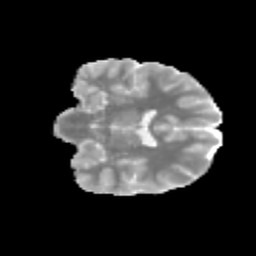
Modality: MD
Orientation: coronal
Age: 13
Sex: male
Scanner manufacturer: siemens
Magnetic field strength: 3 T
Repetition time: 3.8 s
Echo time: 0.07 s